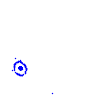
Particle: electron